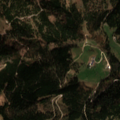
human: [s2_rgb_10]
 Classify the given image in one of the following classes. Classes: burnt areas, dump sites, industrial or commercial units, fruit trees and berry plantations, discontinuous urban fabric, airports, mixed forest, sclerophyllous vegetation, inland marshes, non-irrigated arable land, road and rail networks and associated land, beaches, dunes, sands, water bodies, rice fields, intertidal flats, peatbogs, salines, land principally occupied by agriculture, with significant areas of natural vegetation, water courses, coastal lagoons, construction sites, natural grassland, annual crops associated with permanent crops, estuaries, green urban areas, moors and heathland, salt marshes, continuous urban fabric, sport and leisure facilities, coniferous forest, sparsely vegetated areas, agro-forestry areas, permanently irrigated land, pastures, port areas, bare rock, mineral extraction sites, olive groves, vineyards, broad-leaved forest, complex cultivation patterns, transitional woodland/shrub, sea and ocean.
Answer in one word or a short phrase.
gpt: pastures, coniferous forest, mixed forest